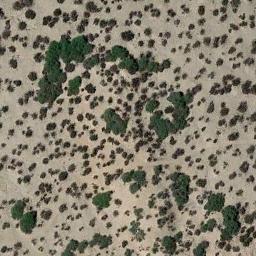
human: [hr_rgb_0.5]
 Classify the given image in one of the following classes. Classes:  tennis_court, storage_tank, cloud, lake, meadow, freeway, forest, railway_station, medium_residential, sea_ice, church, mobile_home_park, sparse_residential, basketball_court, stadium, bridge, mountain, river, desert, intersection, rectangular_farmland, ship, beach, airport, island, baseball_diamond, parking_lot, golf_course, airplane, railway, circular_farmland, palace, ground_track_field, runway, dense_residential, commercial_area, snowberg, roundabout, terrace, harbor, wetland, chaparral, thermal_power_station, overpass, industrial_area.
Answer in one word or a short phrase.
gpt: chaparral